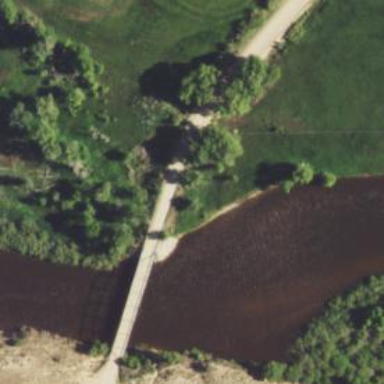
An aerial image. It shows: Tertiary road with bridge.